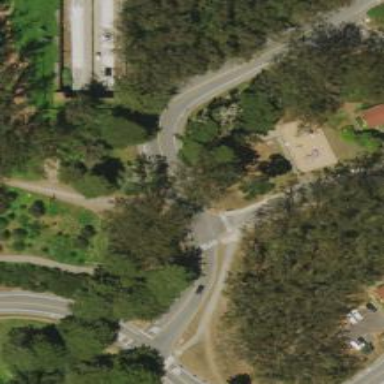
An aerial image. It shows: Crossing on footway.